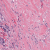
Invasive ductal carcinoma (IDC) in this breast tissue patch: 1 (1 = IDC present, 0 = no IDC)